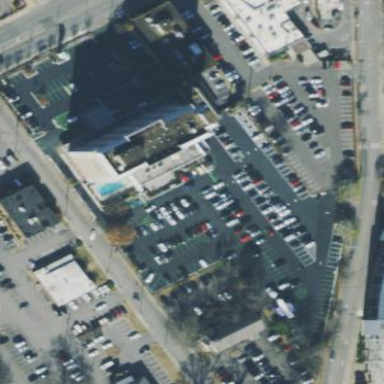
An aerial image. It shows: Parking area with asphalt surface.